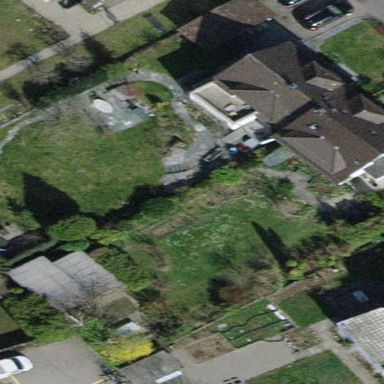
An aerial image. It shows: Semi-detached house with gabled roof.